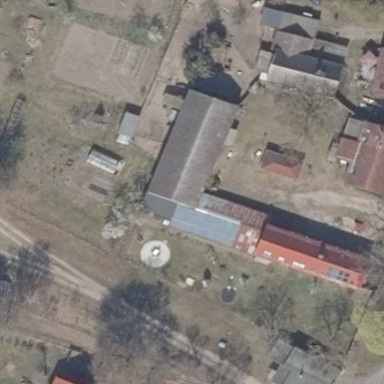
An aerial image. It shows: Barn.